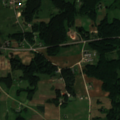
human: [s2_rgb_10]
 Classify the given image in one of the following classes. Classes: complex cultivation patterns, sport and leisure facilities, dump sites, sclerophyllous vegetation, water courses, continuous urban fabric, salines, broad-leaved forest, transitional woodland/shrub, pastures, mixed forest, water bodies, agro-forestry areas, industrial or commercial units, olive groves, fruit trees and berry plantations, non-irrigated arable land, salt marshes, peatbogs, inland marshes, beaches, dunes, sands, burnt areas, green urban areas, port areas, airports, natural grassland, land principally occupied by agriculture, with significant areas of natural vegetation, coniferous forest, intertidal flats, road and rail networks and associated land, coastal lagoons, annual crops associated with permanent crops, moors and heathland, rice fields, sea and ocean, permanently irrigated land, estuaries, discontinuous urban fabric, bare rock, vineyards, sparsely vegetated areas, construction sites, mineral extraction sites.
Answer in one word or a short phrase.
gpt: complex cultivation patterns, land principally occupied by agriculture, with significant areas of natural vegetation, broad-leaved forest